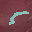
Label: 5